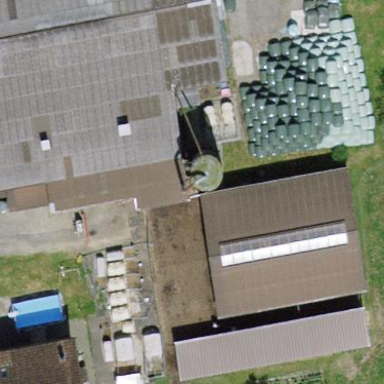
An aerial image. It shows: Farm auxiliary building.